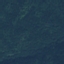
Land use / land cover class: Forest